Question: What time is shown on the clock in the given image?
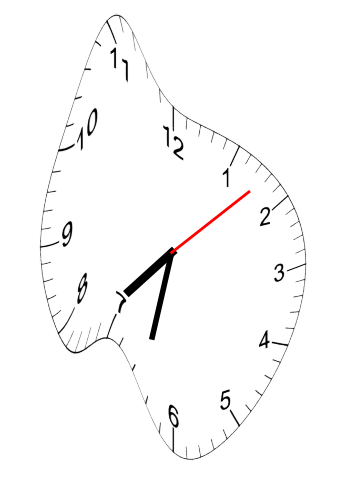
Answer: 07:32:08